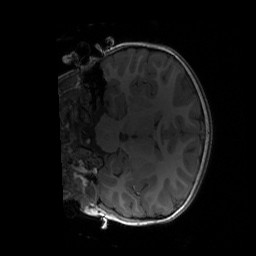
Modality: T1w
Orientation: coronal
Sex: male
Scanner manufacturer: siemens
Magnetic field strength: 3 T
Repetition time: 1.9 s
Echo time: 0.00243 s